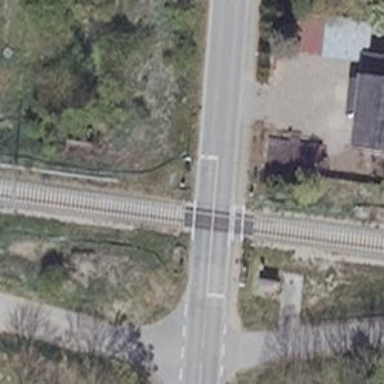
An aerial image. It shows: Railway level crossing.